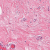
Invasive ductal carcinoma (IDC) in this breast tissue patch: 0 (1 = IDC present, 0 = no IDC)